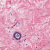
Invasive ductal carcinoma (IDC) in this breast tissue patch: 0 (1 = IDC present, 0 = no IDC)